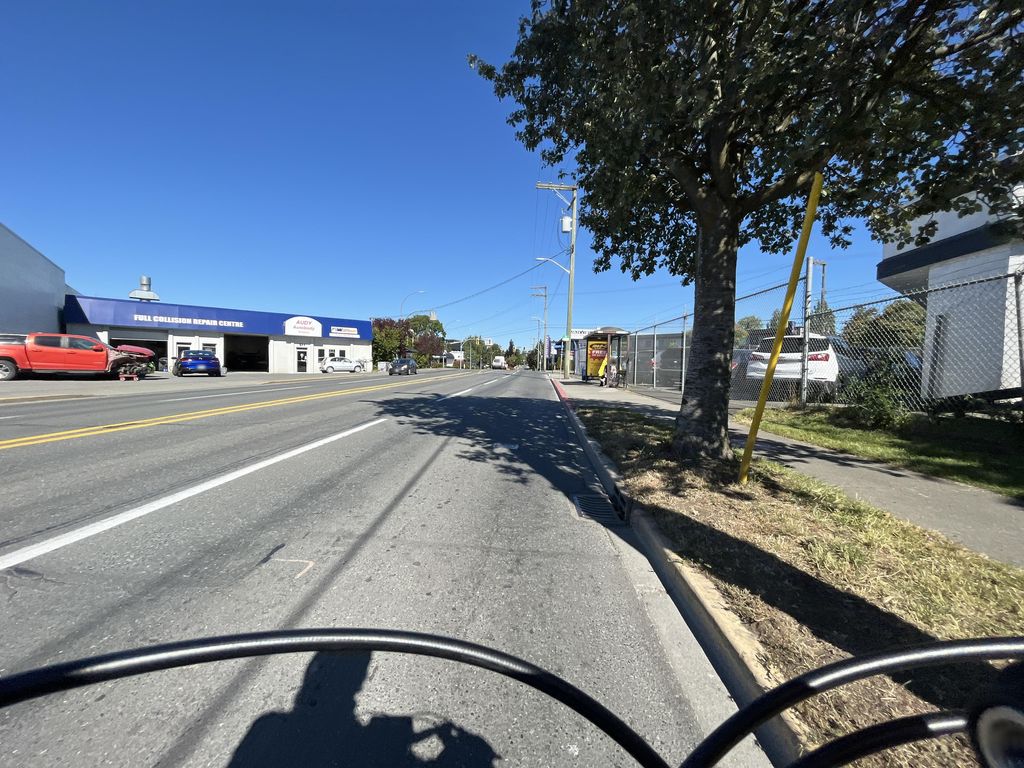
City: victoria